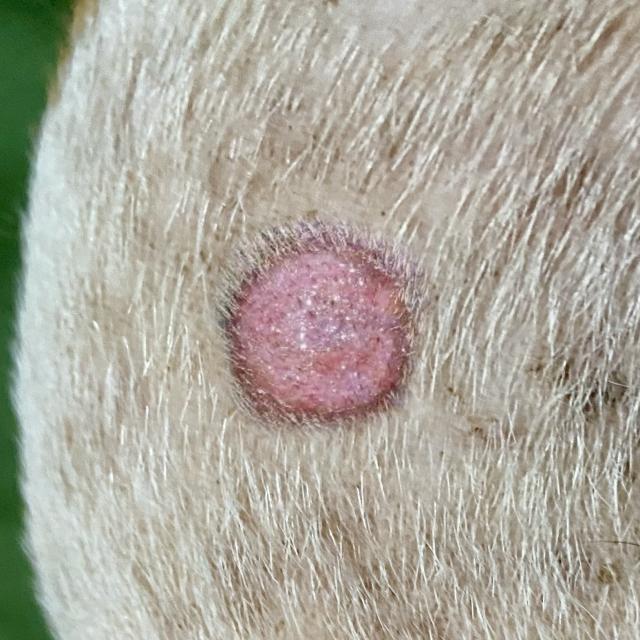
Canine ringworm (Dermatophytosis) — fungal infection caused by Microsporum or Trichophyton. Presents with circular alopecia, scaling, crusting, and broken hairs.